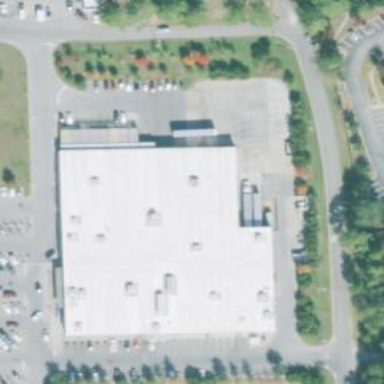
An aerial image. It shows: Supermarket building.